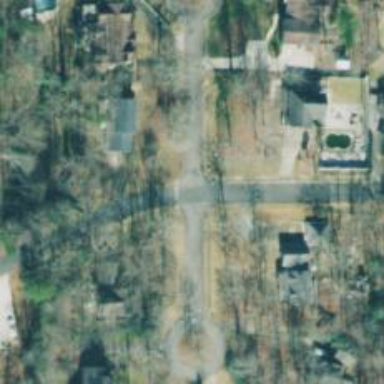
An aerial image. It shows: Residential road with asphalt surface. There is sidewalk on the left side.